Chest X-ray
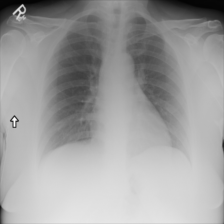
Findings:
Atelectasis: negative
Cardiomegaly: negative
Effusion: negative
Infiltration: negative
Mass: negative
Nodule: negative
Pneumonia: negative
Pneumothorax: negative
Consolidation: negative
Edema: negative
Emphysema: negative
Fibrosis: negative
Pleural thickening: negative
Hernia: negative